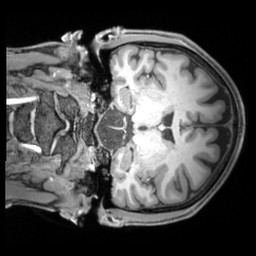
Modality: T1w
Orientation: coronal
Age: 25
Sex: male
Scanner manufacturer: siemens
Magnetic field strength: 3 T
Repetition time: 1.97 s
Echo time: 0.00206 s